Interaction volume radius: 10 \u00c5
Interaction volume height: 10 \u00c5
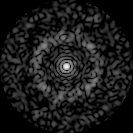
Disorder parameter: 0.8183